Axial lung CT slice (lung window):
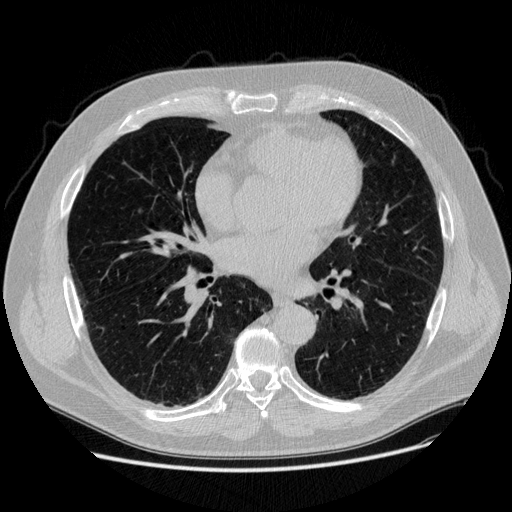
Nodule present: no